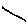
Label: line